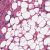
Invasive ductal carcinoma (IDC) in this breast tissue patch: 0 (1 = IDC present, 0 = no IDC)